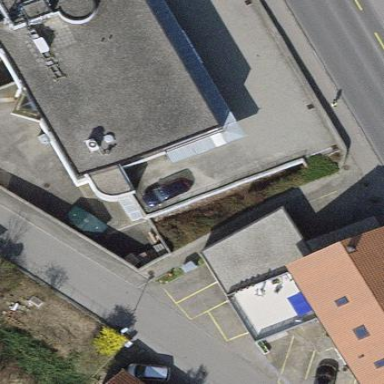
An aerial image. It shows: Building.